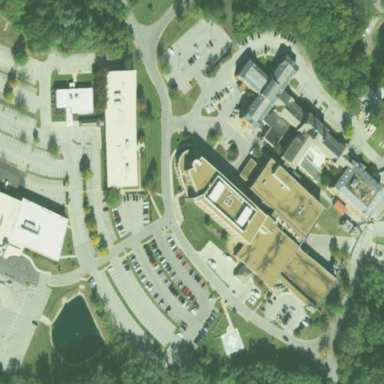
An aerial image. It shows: Healthcare facility identified as hospital.